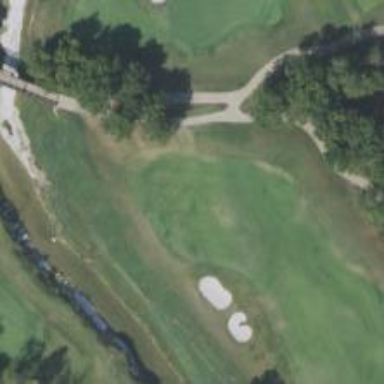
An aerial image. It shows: View of golf hole.